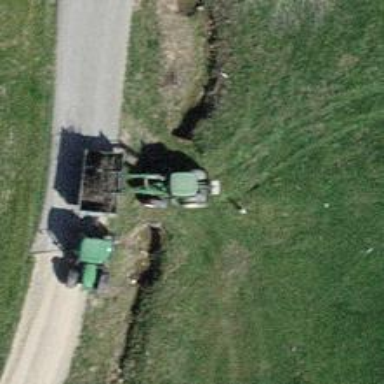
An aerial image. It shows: Culvert tunnel underneath ditch.